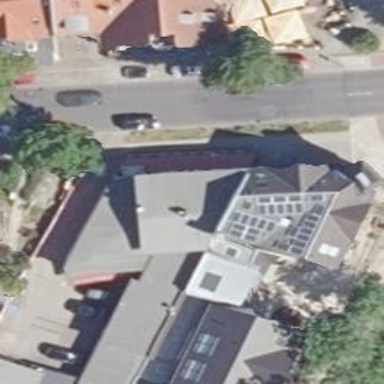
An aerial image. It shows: Restaurant.